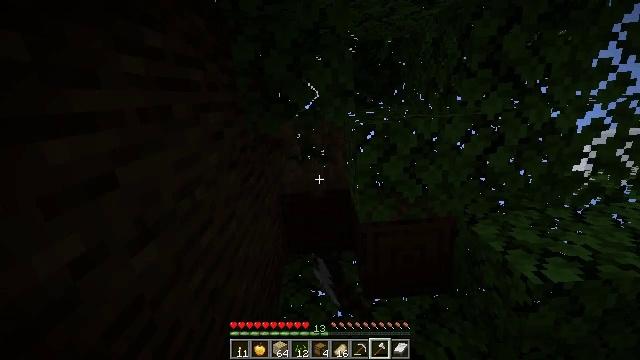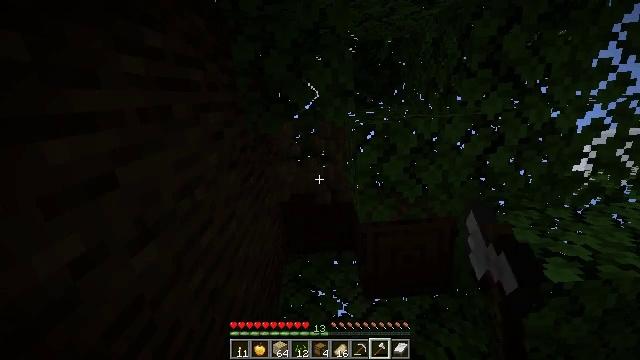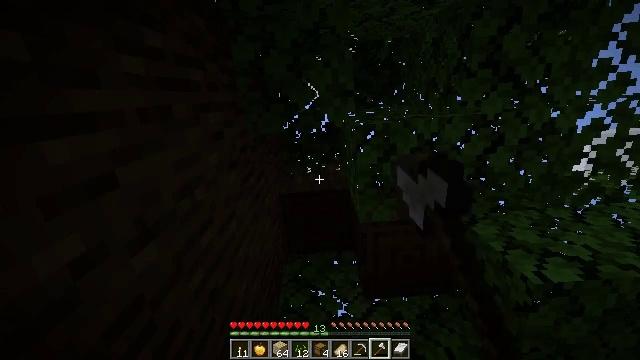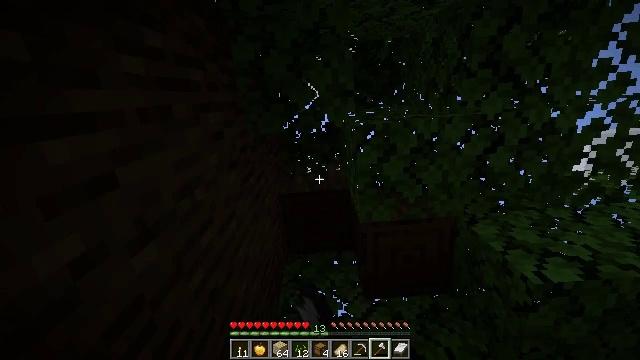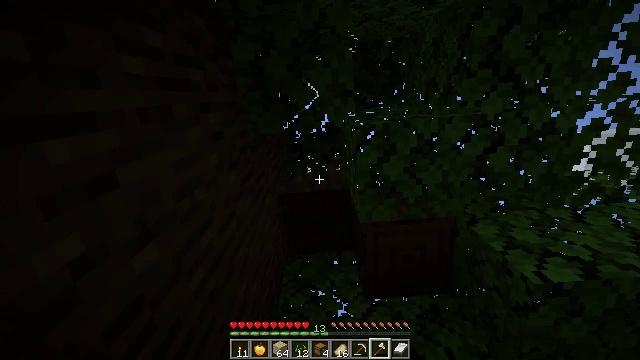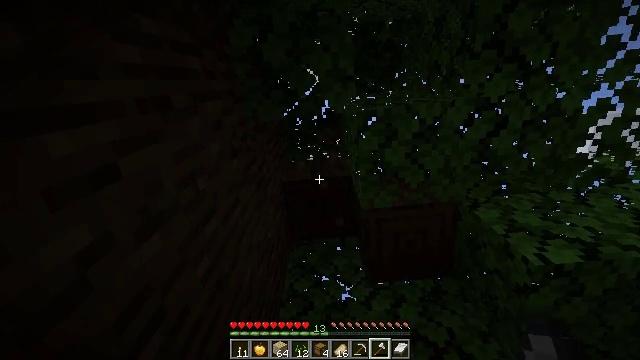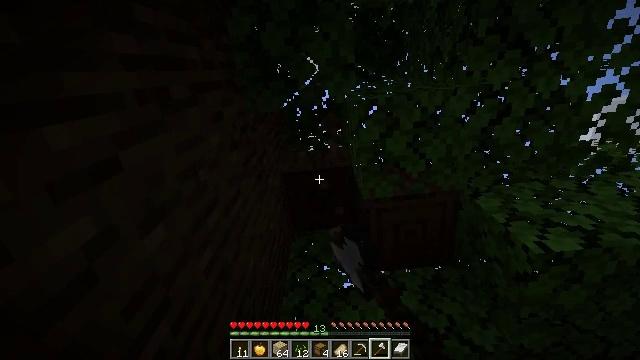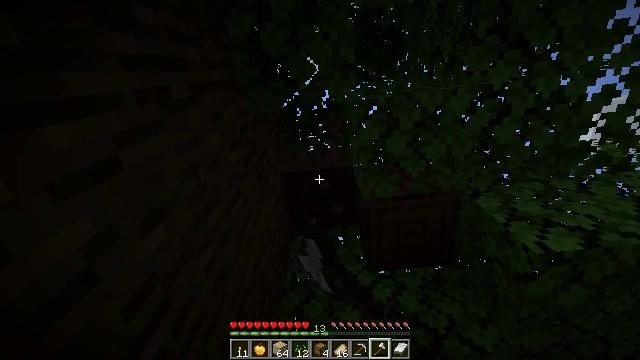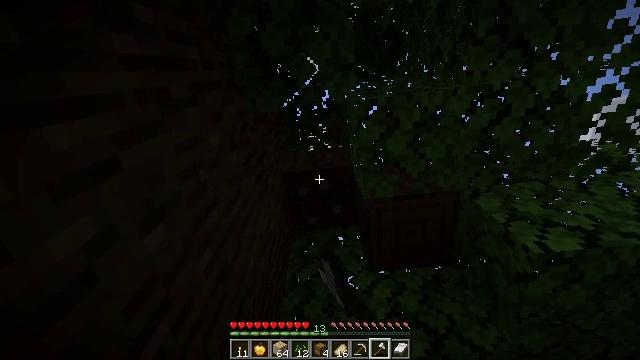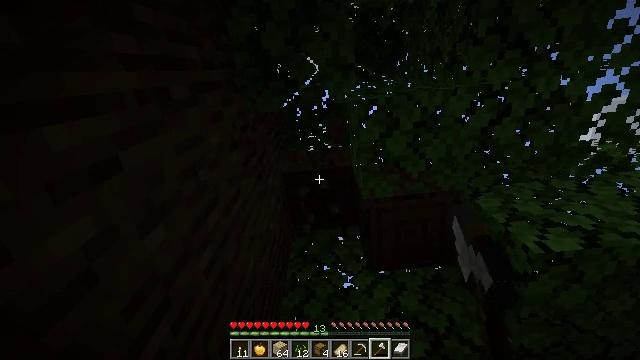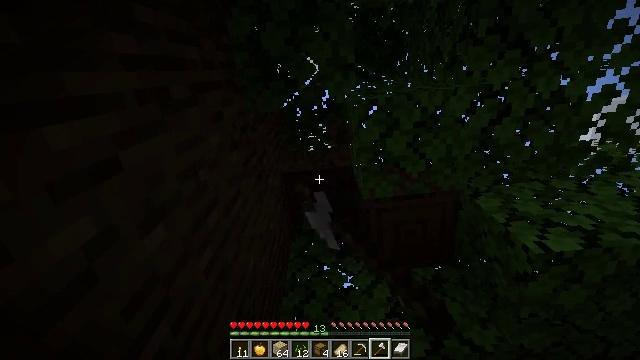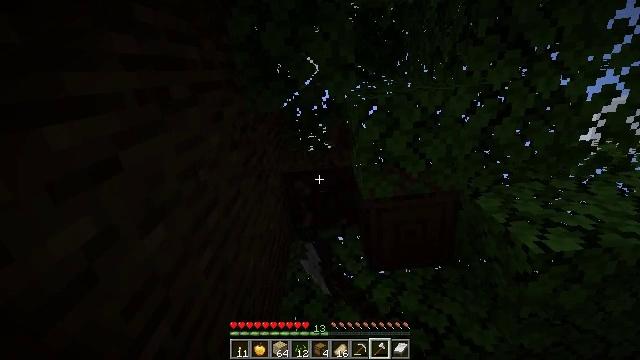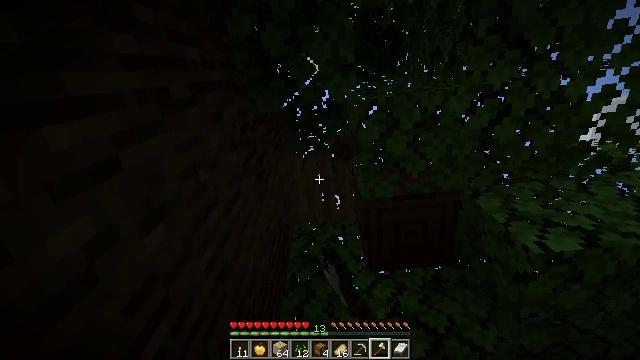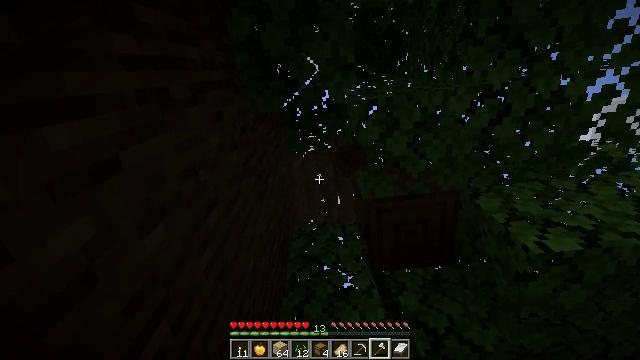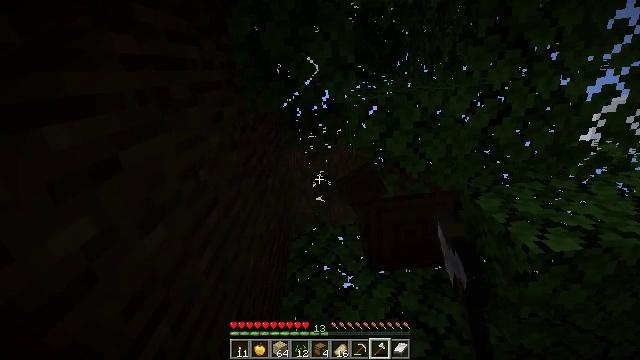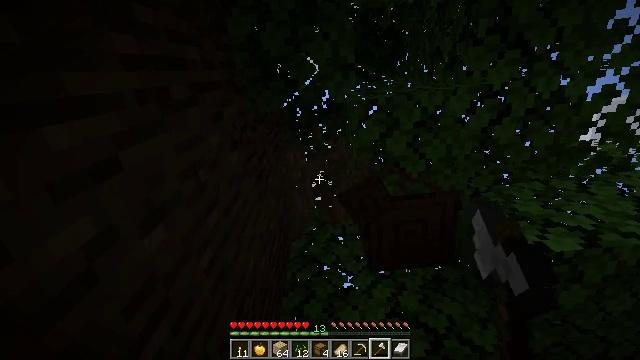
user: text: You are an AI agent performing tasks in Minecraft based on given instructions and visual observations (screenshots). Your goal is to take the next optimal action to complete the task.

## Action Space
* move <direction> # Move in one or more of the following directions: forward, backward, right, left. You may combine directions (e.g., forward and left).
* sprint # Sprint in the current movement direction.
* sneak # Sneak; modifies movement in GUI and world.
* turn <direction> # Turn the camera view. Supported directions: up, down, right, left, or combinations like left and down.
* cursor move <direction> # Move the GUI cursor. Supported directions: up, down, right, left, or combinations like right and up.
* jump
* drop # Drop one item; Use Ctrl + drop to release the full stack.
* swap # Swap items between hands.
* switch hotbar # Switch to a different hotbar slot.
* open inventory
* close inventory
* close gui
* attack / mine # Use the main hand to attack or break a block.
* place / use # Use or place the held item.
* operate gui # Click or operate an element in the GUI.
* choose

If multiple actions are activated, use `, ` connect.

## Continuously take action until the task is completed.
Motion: motion action
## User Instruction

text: Break the dark oak log in the forest.
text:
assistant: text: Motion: attack / mine
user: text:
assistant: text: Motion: attack / mine
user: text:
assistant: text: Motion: attack / mine
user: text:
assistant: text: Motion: attack / mine
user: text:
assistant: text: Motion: turn left and down, attack / mine
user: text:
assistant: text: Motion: turn down, attack / mine
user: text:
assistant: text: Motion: attack / mine
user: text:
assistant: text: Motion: attack / mine
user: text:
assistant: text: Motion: attack / mine
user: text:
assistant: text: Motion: attack / mine
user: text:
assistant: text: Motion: attack / mine
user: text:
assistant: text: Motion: attack / mine
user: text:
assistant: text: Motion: attack / mine
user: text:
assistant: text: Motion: attack / mine
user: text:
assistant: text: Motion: attack / mine
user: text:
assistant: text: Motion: move forward, attack / mine
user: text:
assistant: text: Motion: move forward, attack / mine
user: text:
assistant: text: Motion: move forward, attack / mine, jump
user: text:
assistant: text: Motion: move forward, attack / mine, jump
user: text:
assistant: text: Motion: move forward and move right, turn left and down, attack / mine, jump
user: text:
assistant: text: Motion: move forward and move right, turn left and down, attack / mine, jump
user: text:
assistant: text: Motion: move forward and move right, turn left and down, attack / mine, jump
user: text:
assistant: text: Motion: move forward and move right, attack / mine
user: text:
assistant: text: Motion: move forward and move right, turn right, attack / mine
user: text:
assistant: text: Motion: move forward and move right, turn right, attack / mine
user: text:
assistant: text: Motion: move right, turn right and up, attack / mine
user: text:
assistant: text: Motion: turn right and up, attack / mine
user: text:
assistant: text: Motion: turn right and up, attack / mine
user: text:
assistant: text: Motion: turn up, attack / mine
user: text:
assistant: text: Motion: attack / mine